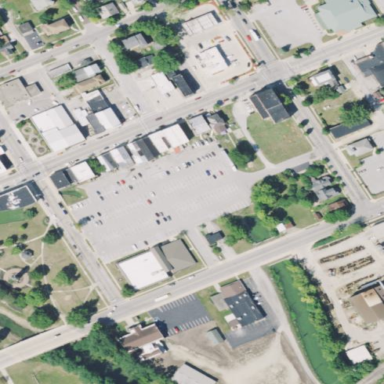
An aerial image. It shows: Parking area with normal parking spaces. The surface is asphalt.